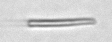
Label: fiber